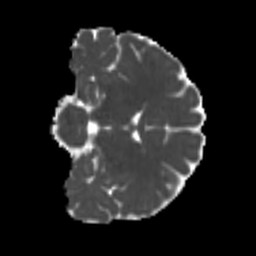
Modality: MD
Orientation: coronal
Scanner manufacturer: siemens
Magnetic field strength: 3 T
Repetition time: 4 s
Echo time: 0.0594 s